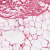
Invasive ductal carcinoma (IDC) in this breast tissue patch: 0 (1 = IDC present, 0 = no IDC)